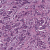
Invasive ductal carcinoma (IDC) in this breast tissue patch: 1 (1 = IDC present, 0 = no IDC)